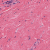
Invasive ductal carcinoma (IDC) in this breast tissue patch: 0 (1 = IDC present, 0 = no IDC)